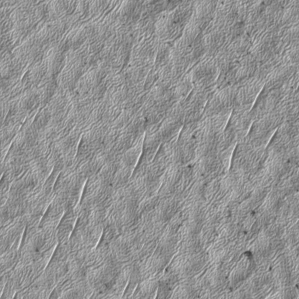
Label: frost